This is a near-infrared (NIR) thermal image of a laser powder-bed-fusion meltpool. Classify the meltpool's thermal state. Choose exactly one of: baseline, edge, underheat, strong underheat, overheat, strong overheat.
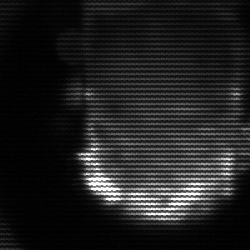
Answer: baseline